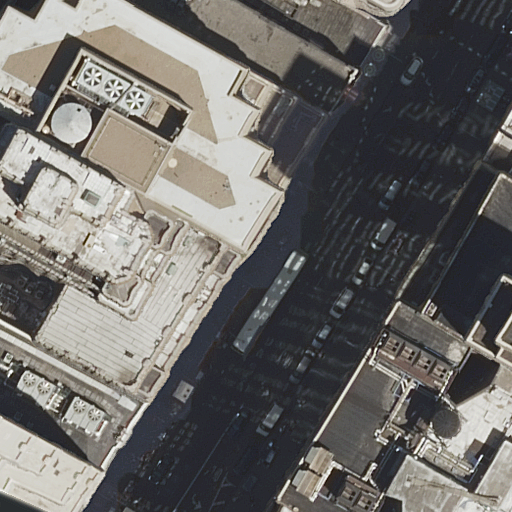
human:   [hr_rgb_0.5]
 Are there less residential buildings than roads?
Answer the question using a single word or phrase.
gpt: no

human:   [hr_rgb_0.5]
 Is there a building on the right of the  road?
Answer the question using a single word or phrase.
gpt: yes

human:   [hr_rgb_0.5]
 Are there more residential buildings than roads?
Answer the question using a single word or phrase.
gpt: yes

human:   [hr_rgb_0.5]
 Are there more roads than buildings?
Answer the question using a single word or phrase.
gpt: no

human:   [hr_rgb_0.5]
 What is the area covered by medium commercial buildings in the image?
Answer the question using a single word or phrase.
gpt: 218m2

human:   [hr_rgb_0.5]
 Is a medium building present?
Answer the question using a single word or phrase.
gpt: yes

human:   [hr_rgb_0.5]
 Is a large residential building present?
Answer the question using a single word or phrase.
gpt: yes

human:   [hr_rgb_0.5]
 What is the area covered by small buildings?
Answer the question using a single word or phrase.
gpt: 12m2

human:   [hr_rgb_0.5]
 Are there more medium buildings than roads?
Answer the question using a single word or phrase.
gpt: yes

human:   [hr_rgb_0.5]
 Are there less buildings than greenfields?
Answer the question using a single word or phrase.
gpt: no

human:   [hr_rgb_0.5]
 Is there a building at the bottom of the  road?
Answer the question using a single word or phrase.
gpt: yes

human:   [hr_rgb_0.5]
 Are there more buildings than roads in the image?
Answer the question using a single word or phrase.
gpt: yes

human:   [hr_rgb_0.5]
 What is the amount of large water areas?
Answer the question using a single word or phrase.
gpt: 0

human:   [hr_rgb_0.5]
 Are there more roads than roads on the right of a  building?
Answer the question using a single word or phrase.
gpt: no

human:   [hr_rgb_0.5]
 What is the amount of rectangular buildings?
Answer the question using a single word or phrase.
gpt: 4

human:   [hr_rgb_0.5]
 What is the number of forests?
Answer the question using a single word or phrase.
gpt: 0

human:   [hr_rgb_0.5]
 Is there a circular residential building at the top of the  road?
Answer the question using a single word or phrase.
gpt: no

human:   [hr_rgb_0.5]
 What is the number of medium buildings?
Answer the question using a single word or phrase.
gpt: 3

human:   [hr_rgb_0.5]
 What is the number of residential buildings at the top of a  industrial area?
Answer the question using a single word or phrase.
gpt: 0

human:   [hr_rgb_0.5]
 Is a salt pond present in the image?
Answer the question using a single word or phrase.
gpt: no

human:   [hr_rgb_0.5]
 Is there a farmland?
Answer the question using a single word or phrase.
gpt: no

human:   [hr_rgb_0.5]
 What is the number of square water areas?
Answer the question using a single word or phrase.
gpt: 0

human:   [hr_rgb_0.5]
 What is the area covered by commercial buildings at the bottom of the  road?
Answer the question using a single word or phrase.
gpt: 0m2

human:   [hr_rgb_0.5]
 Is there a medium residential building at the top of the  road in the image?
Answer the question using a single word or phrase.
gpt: yes

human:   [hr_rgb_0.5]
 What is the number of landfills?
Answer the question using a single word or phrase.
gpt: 0

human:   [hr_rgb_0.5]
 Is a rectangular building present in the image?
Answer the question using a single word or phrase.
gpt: yes

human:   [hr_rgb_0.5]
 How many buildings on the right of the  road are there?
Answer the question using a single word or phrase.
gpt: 4

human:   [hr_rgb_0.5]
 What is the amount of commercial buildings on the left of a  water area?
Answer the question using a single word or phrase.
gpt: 0

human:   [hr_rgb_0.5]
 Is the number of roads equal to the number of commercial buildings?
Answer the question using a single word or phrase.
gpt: yes

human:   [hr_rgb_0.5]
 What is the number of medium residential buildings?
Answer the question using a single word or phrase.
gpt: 2

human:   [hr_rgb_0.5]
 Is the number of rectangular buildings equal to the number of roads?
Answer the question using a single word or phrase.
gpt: no

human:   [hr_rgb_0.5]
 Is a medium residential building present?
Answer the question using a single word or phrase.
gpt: yes

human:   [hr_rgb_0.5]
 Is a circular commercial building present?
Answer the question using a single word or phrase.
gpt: no

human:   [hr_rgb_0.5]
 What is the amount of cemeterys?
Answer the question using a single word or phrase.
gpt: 0

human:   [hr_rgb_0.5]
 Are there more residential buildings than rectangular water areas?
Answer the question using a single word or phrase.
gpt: yes

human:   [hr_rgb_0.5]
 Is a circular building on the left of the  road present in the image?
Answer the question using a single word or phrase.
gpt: no